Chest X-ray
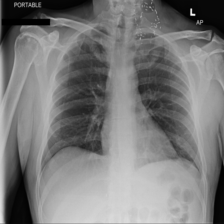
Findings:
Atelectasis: negative
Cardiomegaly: negative
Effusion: negative
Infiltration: negative
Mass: negative
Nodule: negative
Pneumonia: negative
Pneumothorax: negative
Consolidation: negative
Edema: negative
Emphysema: negative
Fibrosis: negative
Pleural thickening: negative
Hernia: negative